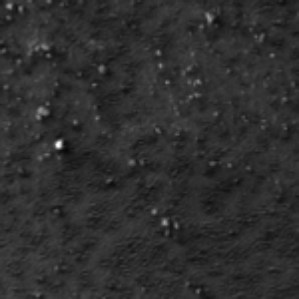
Label: frost